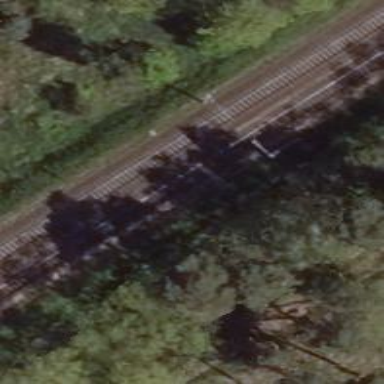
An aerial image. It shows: Milestone along the railway with catenary mast.